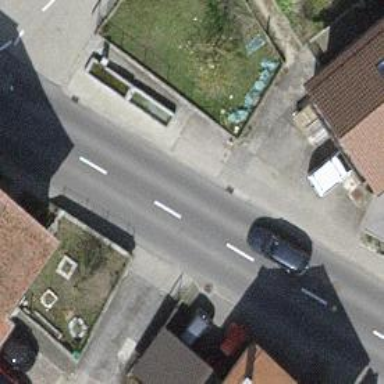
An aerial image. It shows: Tertiary road.